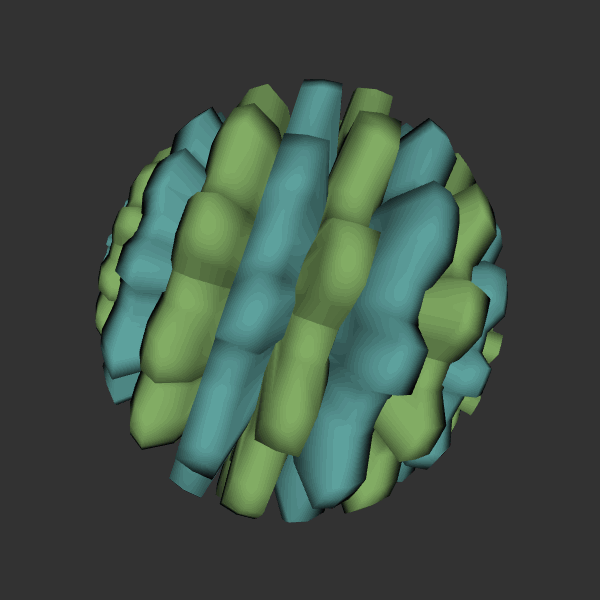
Background: dark